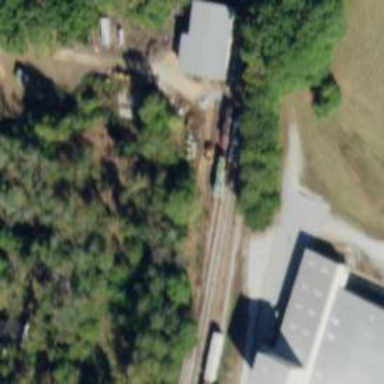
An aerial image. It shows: Railway spur service.